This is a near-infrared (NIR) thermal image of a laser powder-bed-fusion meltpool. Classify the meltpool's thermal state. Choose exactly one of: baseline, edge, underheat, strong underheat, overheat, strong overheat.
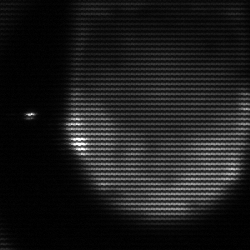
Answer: edge